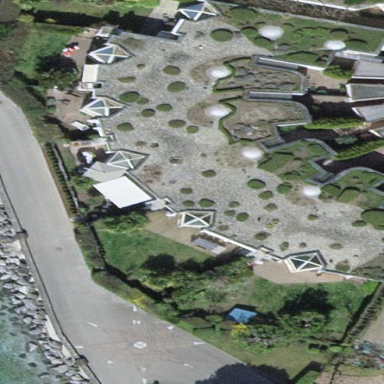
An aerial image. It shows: Garden that is leisure land.